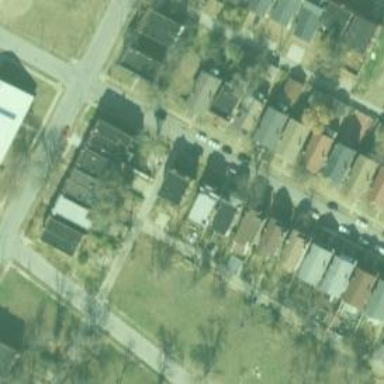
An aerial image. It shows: Alley classified as service road.